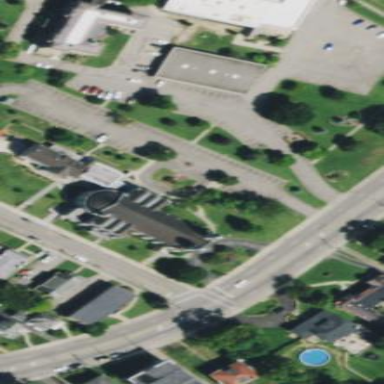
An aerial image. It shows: Building that serves as place of worship.